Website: apple
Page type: customer-info-address
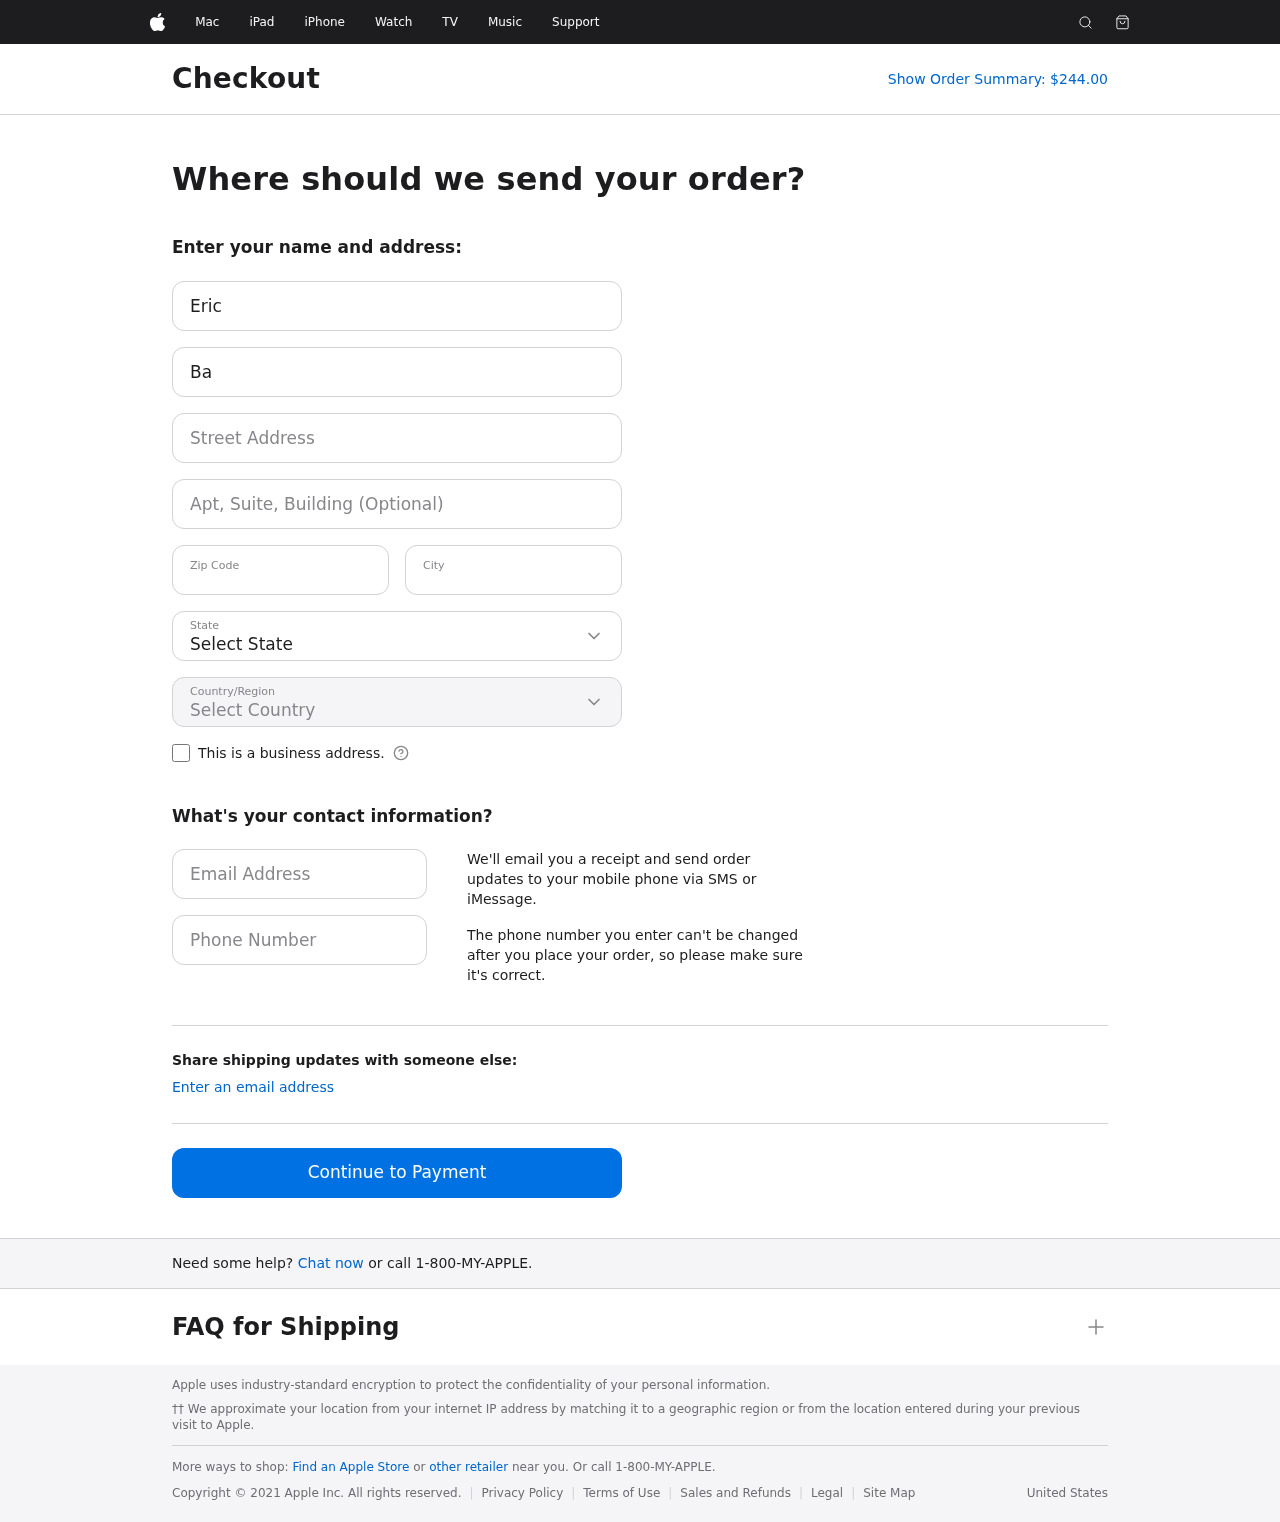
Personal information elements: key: PII_CITY
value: Dunlapport
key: PII_COUNTRY
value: United States
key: PII_EMAIL
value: eric.barnes@yahoo.com
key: PII_FIRSTNAME
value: Eric
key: PII_LASTNAME
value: Barnes
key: PII_PHONE
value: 6999196057
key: PII_POSTCODE
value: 75640
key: PII_STATE
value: Kentucky
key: PII_STREET
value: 71579 Smith Lodge
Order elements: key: ORDER_TOTAL
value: Show Order Summary: $244.00